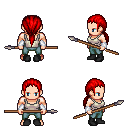
a pixel art fantasy rpg character, male body template, human, light skin, white pirate shirt, teal pants, red ponytail hairstyle, white cloth bracers, black shoes, spear, four views (front, back, left, right), 2x2 character sprite sheet, small pixel art, hard edges, no anti-aliasing